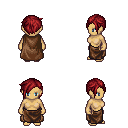
a pixel art fantasy rpg character, female body template, human, tanned skin, brown cape, robe skirt, brunette pixie cut hairstyle, four views (front, back, left, right), 2x2 character sprite sheet, small pixel art, hard edges, no anti-aliasing